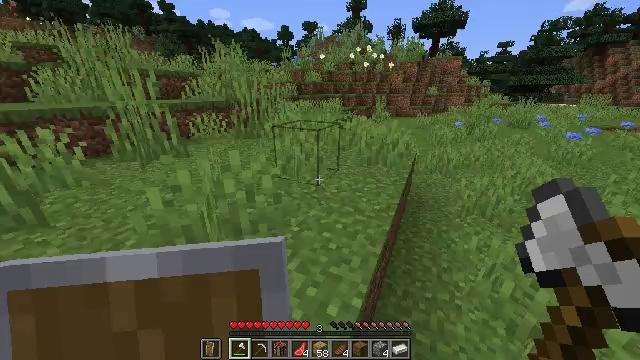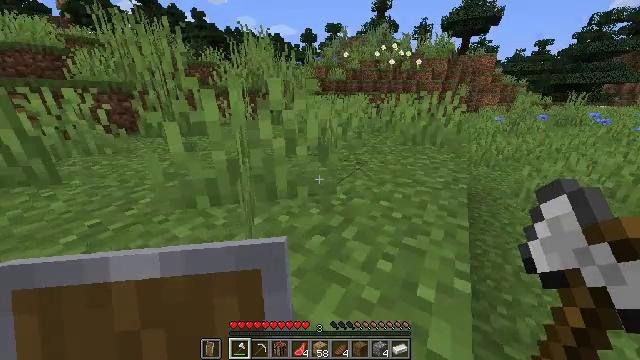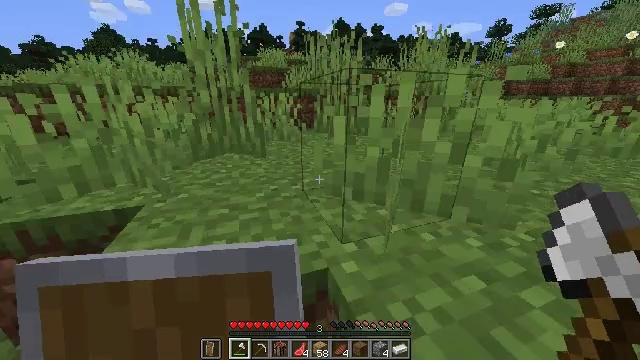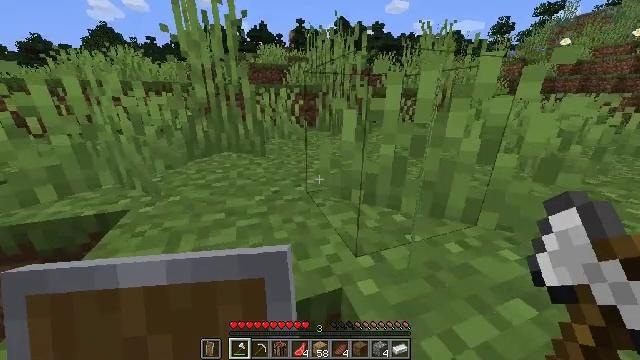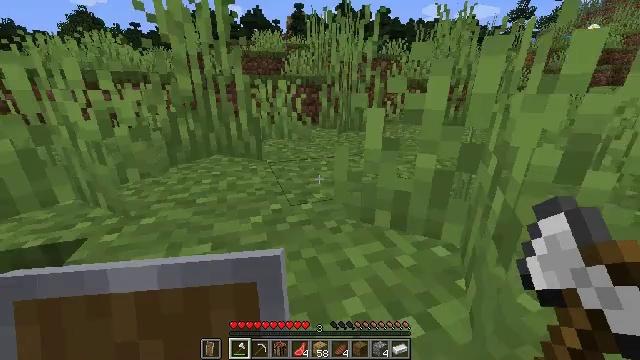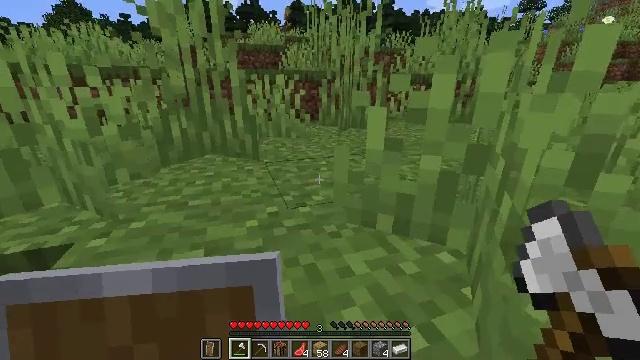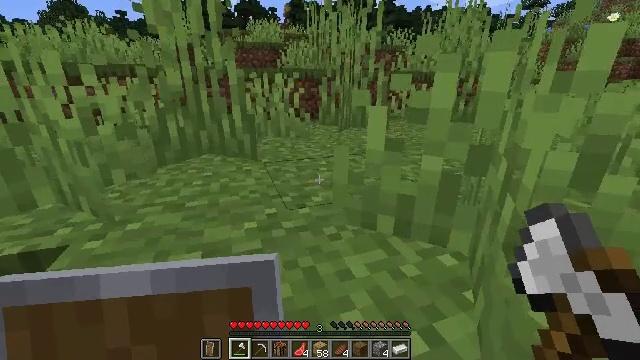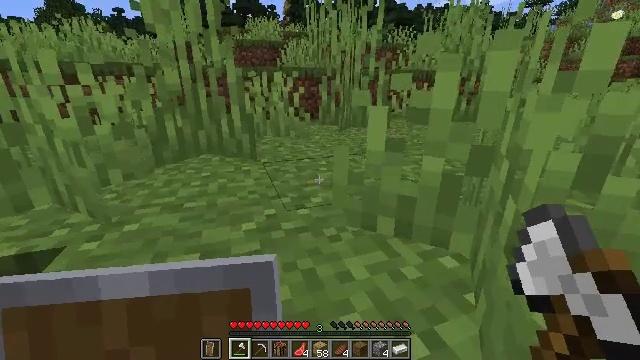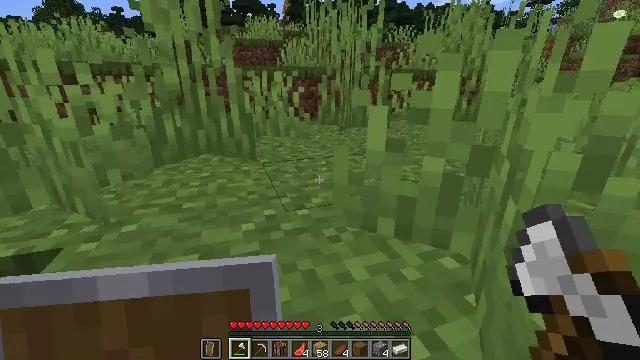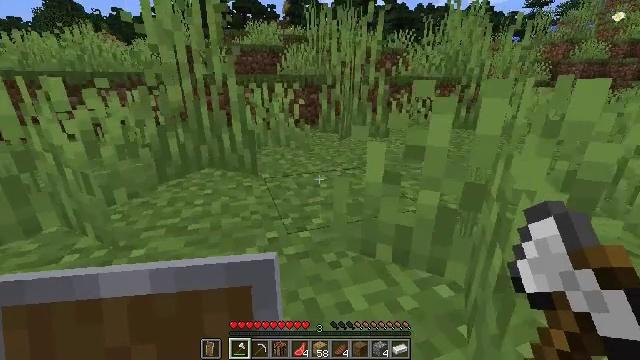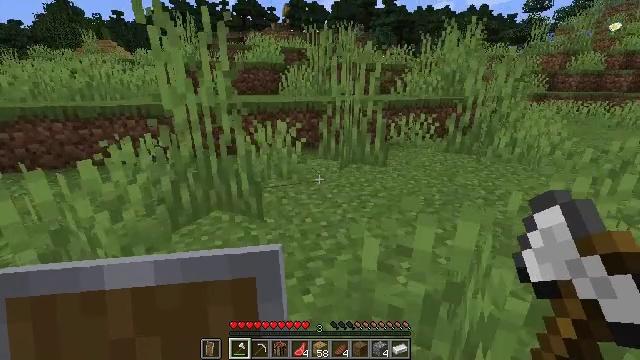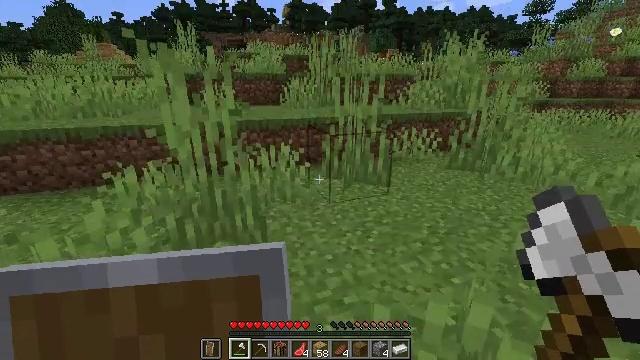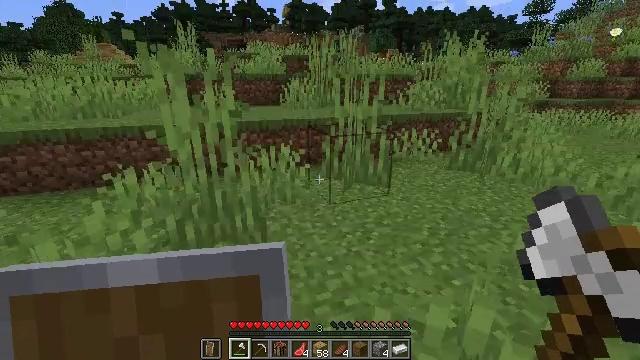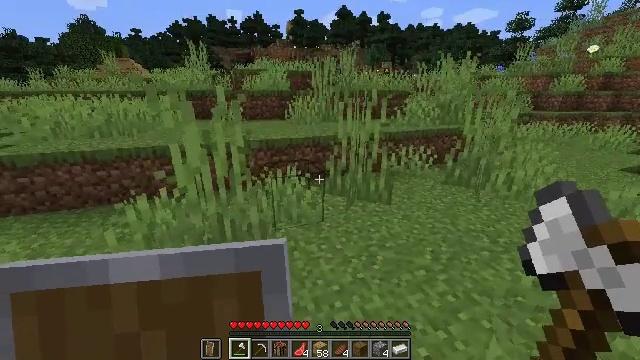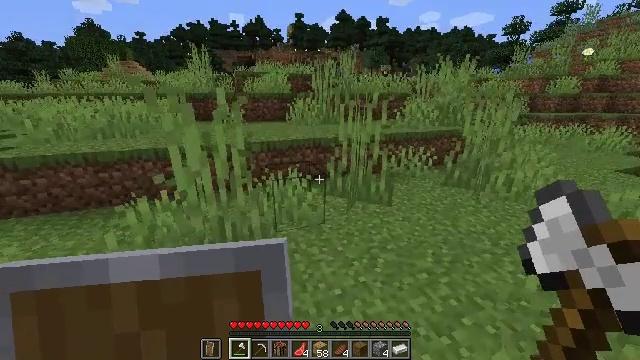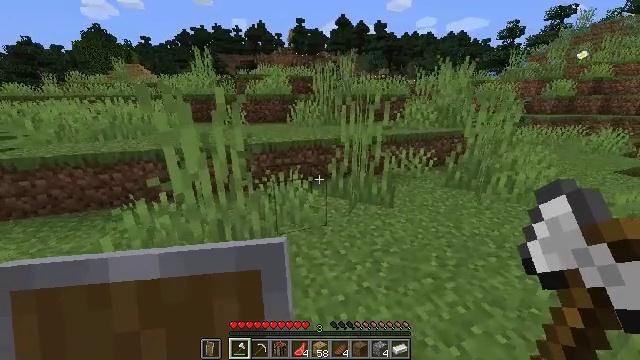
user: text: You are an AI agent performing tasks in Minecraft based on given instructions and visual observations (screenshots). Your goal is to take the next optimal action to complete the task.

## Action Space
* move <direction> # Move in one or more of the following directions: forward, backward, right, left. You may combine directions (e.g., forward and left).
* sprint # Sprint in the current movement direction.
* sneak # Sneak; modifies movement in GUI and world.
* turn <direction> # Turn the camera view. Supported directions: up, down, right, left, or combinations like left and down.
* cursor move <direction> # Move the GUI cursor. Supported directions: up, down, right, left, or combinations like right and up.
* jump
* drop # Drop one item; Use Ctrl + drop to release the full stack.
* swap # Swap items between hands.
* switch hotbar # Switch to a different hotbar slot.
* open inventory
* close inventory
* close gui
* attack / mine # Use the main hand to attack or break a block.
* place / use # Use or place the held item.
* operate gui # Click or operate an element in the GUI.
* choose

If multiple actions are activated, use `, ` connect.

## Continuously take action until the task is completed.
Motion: motion action
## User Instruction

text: Attack the composter to add it to your inventory.
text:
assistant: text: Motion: move forward, sprint, jump
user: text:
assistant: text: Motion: move forward, sprint, turn left and up, jump
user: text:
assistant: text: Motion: move forward, sprint
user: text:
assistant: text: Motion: move forward, sprint
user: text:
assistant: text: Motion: move forward, sprint
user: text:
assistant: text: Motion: move forward, sprint
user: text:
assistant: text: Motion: move forward, sprint
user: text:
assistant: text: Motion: move forward, sprint
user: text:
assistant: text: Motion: move forward, sprint, jump
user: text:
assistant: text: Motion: move forward, sprint, jump
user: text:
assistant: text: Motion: move forward, sprint, jump
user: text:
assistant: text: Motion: move forward, sprint, jump
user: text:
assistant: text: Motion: move forward, sprint, jump
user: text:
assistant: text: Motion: move forward, sprint, jump
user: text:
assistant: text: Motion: move forward, sprint
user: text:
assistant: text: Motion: move forward, sprint
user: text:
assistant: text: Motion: move forward, sprint
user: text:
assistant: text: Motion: move forward, sprint
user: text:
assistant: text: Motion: move forward, sprint, turn right
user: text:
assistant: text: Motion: move forward, sprint
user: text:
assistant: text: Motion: move forward, sprint
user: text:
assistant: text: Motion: move forward, sprint
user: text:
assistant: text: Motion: move forward, sprint
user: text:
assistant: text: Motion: move forward, sprint
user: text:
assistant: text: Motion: move forward, sprint
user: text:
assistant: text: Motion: move forward, sprint
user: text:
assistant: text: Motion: move forward, sprint, jump
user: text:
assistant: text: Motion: move forward, sprint, jump
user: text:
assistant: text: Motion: move forward, sprint, turn right, jump
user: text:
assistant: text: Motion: move forward, sprint, jump